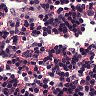
Metastatic tissue present: no